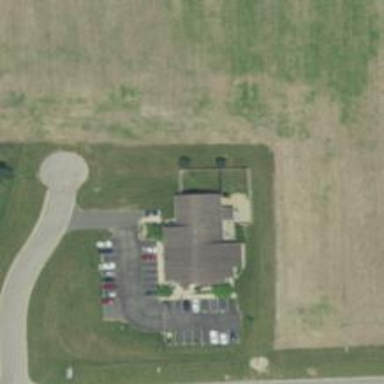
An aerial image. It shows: Veterinary facility.